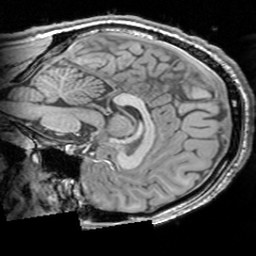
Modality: T1w
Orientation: sagittal
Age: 22
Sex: male
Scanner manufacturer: siemens
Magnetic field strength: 3 T
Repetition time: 1.63 s
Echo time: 0.00311 s